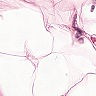
Metastatic tissue present: no